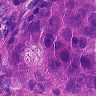
Metastatic tissue present: yes